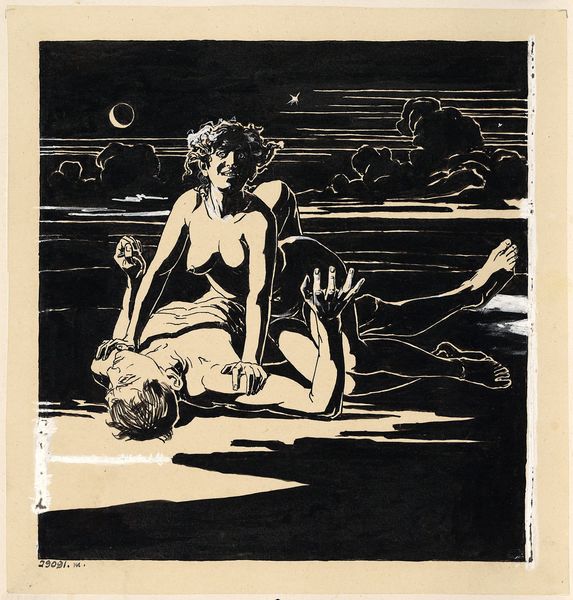
Titel: Mann und Frau in nächtlicher Landschaft
Künstler: Ernst Stöhr
Standort: Wien
Institution: Albertina, Wien
Schlagwörter: fuß, hand, himmel, kampf, mann, meer, nackt, wasser, weiß, wolken, bäume, sand, brust, busen, finger, frau, licht, mund, nacht, ohr, schwarz, beige, augen, gesicht, hände, boden, haare, paar, brüste, füße, holzschnitt, liegen, grafik, wild, brustwarzen, aufstützen, mond, stern, sex, druck, linolschnitt, sterne, faust, kämpfen, hüfte, alptraum, drau, ringen, ficken, aufeinander, siegen, hilfeschrei, gay, mon, beherrscht, wolllust, titen, gays